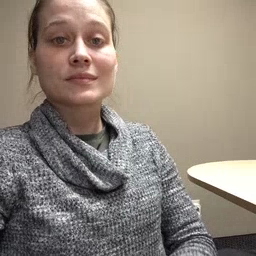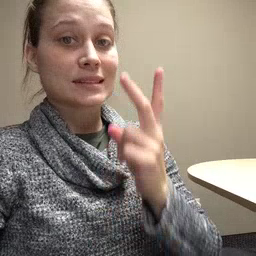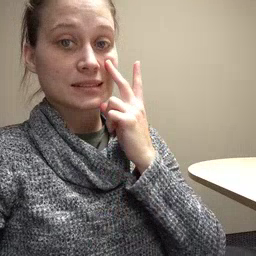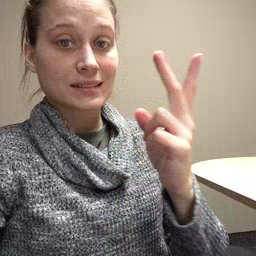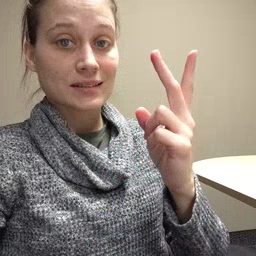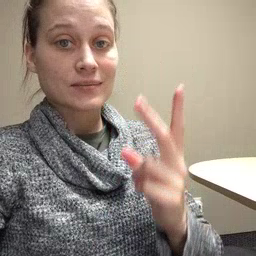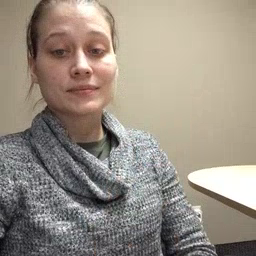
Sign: see